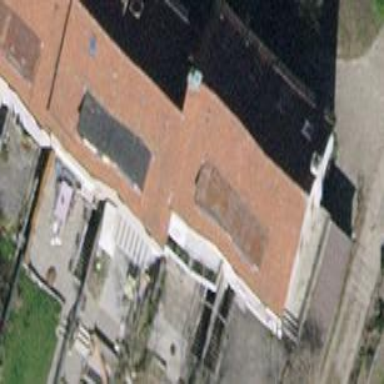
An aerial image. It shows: Building with tile roof.